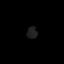
Tissue: lung
Cell type: Others
Senescence score: 0.1943
Nuclear area (px): 118
Mean DAPI intensity: 30.771